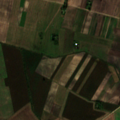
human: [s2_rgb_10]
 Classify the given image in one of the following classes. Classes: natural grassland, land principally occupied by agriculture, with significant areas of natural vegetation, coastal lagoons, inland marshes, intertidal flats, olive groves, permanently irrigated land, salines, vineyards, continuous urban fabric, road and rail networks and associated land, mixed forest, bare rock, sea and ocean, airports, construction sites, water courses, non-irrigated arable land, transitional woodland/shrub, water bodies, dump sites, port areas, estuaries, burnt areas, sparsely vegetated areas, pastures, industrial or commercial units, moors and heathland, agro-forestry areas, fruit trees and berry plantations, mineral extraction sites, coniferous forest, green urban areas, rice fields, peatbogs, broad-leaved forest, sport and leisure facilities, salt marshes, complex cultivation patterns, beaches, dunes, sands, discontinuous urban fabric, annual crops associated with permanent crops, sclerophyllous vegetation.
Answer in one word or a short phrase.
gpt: non-irrigated arable land, complex cultivation patterns